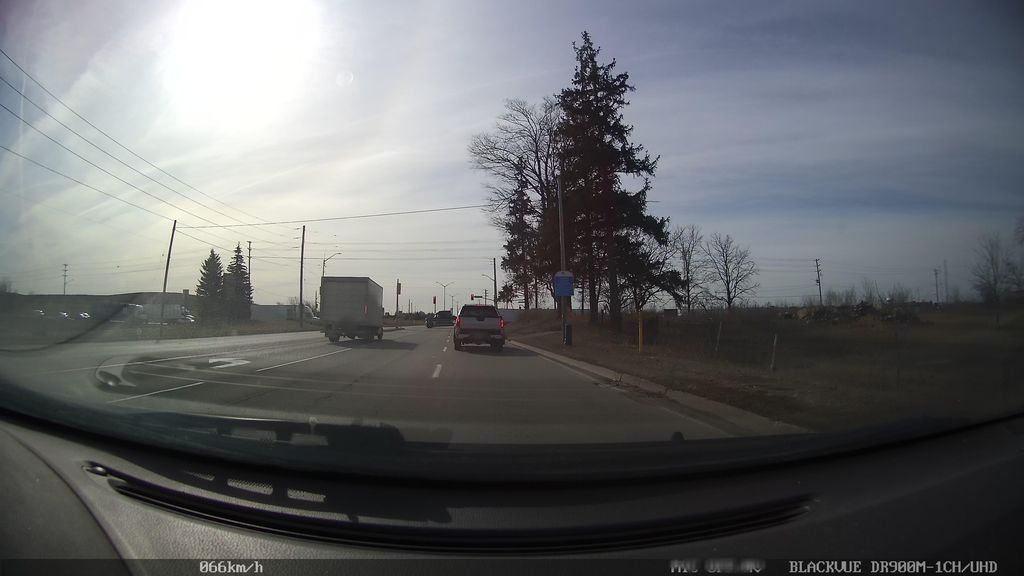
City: kitchener-waterloo